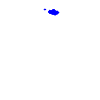
Particle: kaon